Field crop: maize
Growth stage: 2
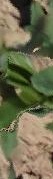
Species: maize